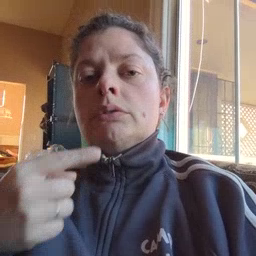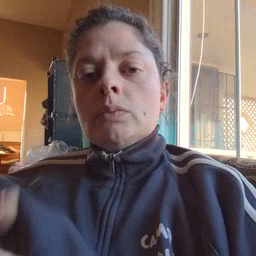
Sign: chin